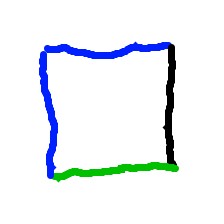
Shape: square